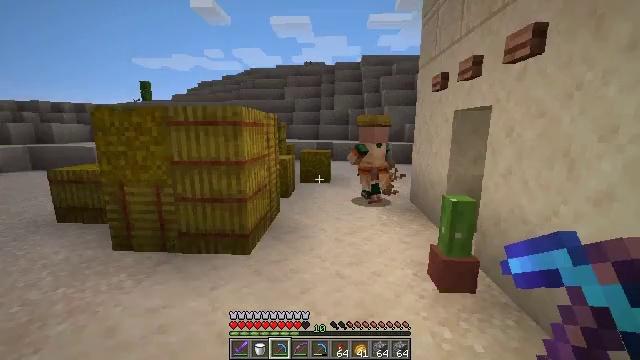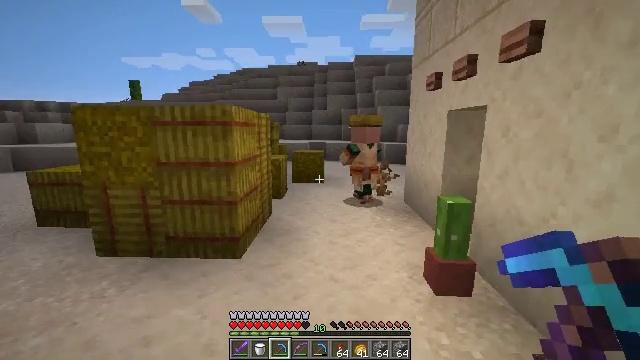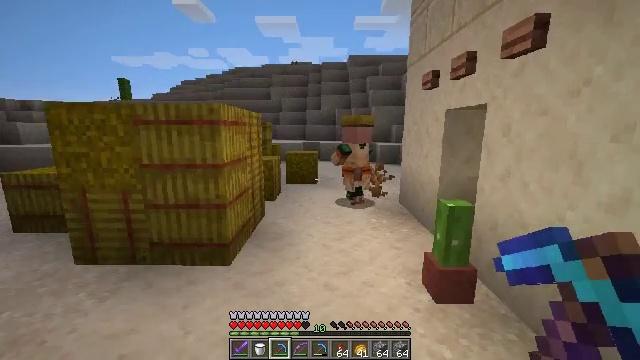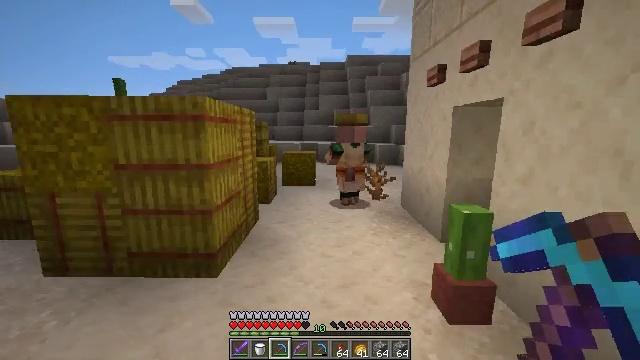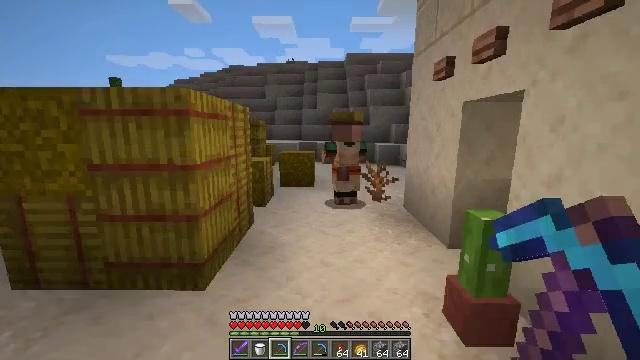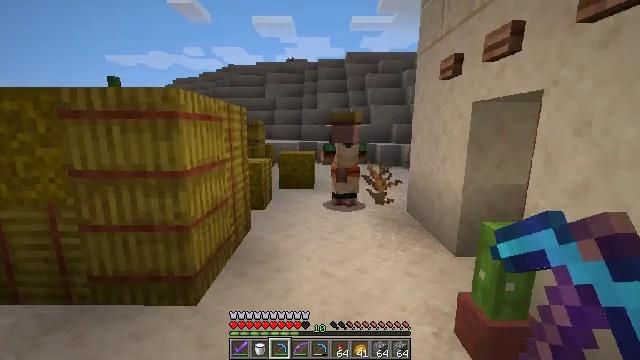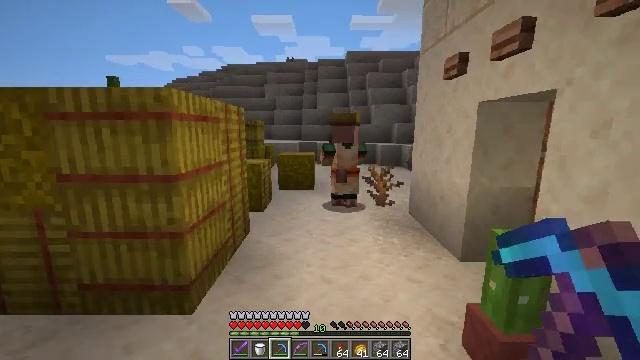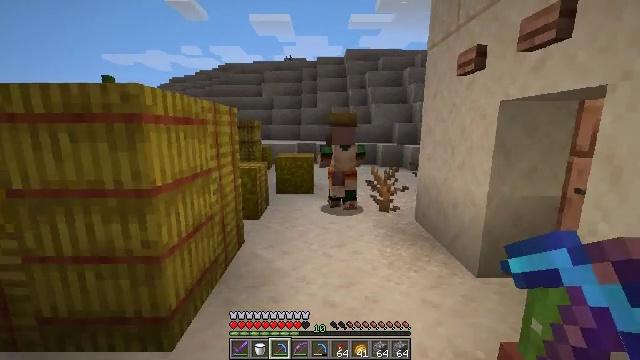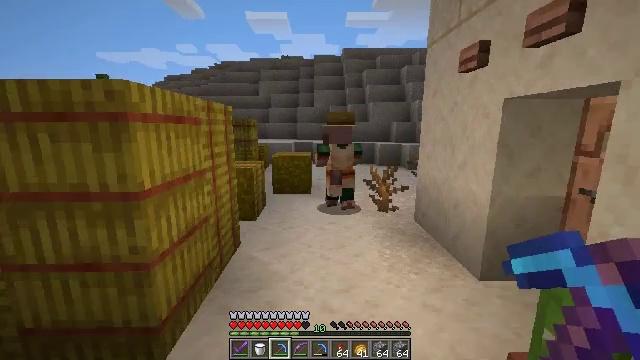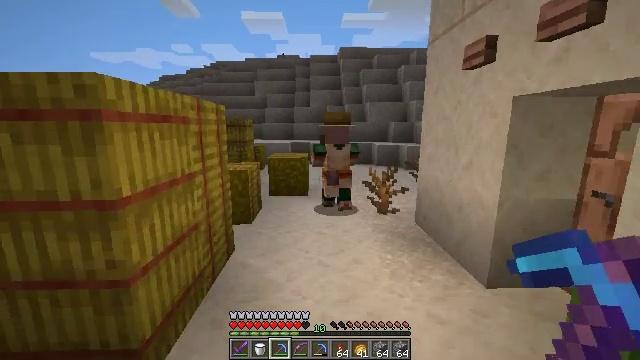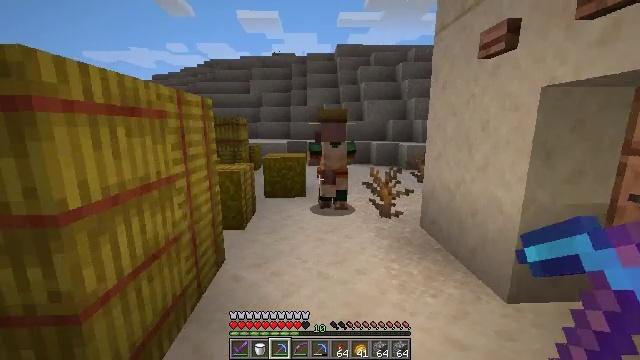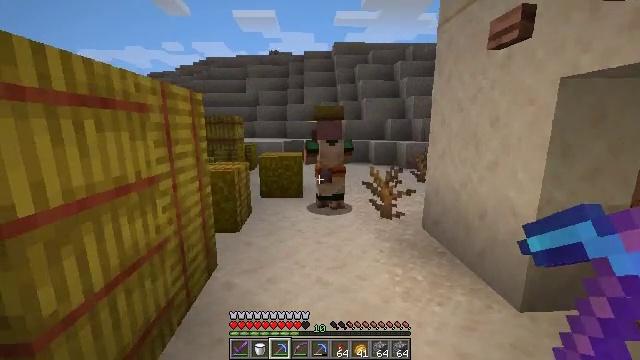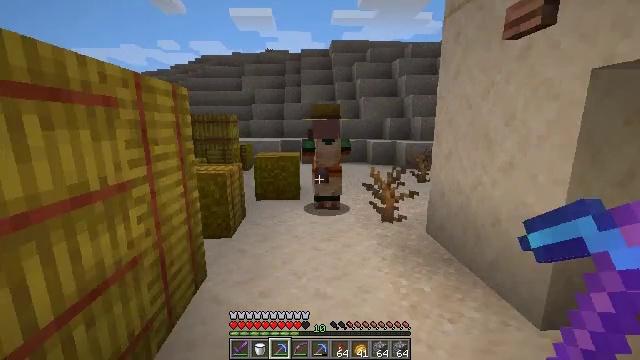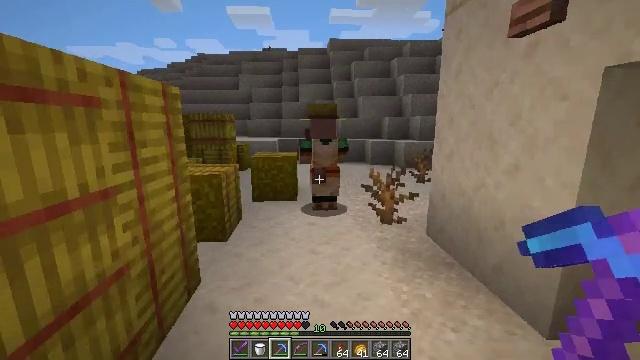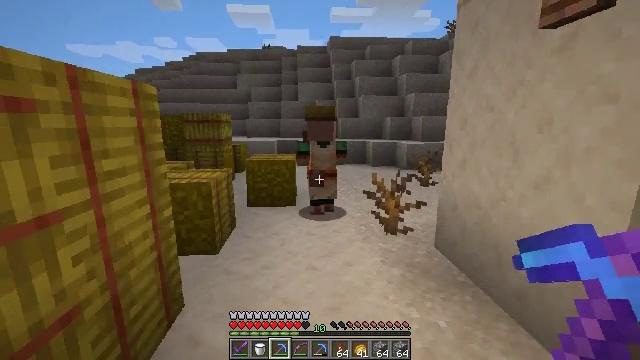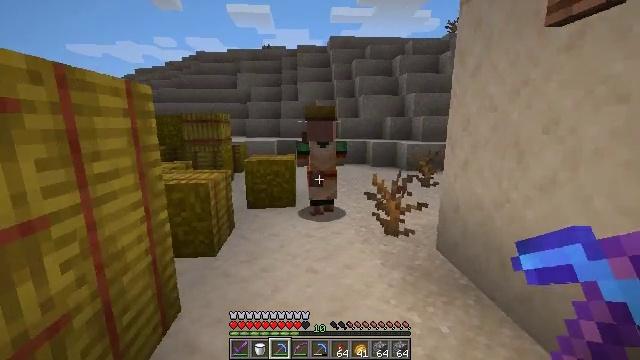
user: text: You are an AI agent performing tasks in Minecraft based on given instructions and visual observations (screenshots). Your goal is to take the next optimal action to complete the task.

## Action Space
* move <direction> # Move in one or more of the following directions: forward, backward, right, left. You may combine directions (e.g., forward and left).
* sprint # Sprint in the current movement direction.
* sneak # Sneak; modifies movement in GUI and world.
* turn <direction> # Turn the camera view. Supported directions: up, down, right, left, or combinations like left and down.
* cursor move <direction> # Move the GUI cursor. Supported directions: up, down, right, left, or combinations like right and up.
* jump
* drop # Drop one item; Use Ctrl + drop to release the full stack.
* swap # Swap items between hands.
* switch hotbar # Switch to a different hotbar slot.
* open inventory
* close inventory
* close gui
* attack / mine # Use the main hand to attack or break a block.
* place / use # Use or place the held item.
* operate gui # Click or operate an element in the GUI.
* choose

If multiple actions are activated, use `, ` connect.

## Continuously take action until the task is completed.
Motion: motion action
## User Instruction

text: Mine a hay block from the field.
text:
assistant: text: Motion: move forward, turn right
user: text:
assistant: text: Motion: move forward, turn right
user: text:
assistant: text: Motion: move forward
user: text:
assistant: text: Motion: move forward
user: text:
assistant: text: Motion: move forward
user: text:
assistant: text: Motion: move forward
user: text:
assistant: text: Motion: move forward
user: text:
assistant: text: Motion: move forward
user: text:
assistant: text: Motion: move forward
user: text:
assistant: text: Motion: move forward
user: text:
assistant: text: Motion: move forward
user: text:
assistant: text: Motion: move forward
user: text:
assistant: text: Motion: move forward
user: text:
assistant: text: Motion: move forward
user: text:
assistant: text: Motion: move forward
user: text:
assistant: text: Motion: move forward
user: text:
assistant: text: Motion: move forward
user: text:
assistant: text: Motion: move forward
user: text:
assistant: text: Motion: move forward
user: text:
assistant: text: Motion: move forward
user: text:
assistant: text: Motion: move forward
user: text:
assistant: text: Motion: move forward
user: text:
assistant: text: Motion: move forward
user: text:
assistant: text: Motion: move forward
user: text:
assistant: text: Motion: move forward
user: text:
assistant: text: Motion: move forward
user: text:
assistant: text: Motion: move forward
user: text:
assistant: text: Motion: move forward
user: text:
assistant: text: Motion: move forward
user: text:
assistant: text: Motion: move forward, turn right